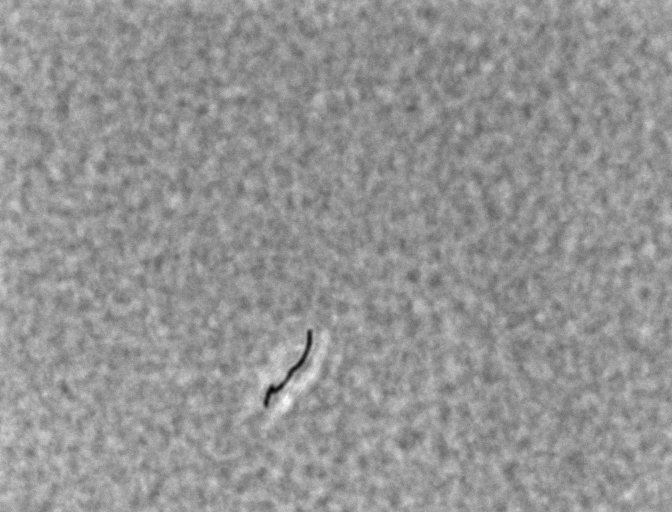
Bacillus coagulans